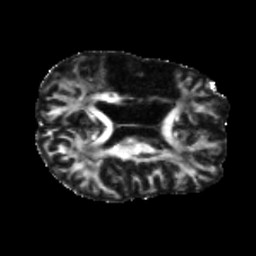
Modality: FA
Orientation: axial
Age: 61
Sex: male
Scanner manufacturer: siemens
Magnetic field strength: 3 T
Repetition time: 5.25 s
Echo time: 0.08 s